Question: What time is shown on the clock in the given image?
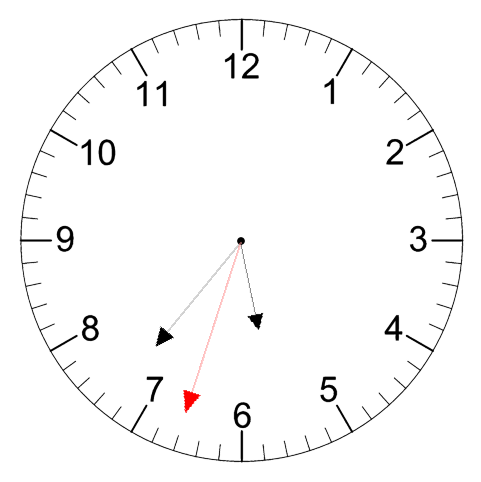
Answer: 05:36:33